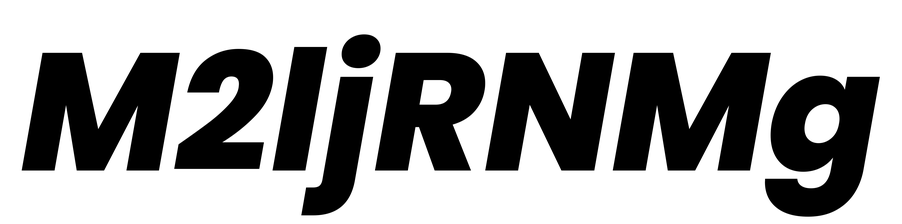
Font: Poppins-ExtraBoldItalic